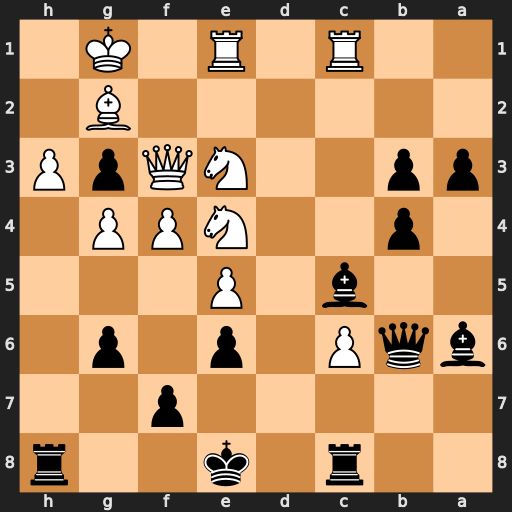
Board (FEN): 2r1k2r/5p2/bqP1p1p1/2b1P3/1p2NPP1/pp2NQpP/6B1/2R1R1K1
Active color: b
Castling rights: k
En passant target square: -
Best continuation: Bxe3+ Qxe3 Qxe3+